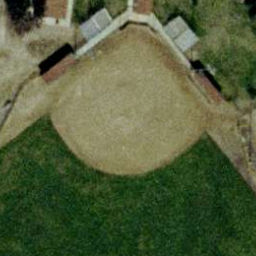
Label: baseball diamond